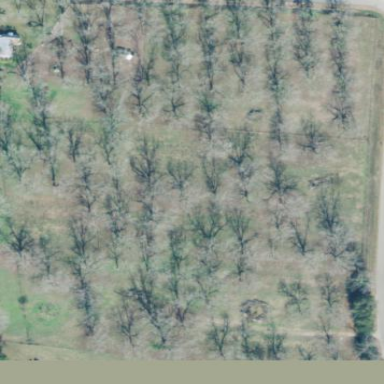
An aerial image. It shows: Orchard.